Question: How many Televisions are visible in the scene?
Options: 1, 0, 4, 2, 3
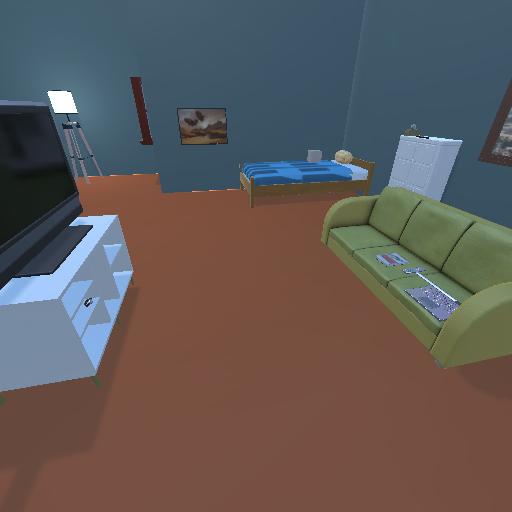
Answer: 1